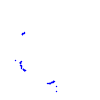
Particle: proton